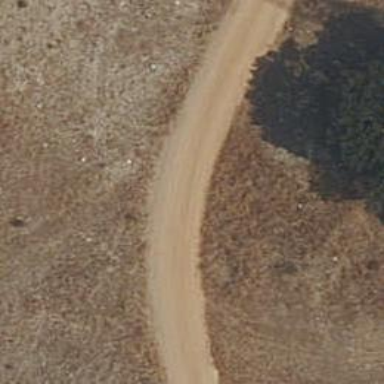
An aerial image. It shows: Unpaved unclassified road.